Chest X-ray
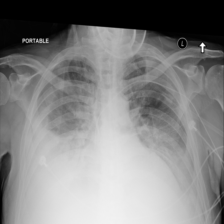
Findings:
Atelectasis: negative
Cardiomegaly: negative
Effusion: positive
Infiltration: positive
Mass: negative
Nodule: negative
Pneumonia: negative
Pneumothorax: negative
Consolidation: negative
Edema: negative
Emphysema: negative
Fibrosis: negative
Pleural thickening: negative
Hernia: negative